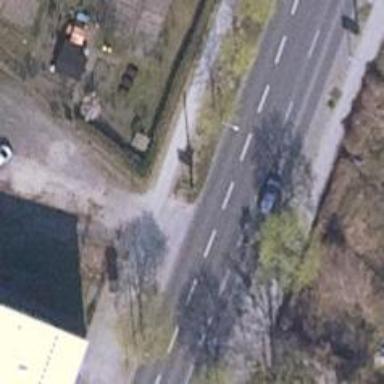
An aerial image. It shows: Secondary road with asphalt surface and sidewalks on both sides.